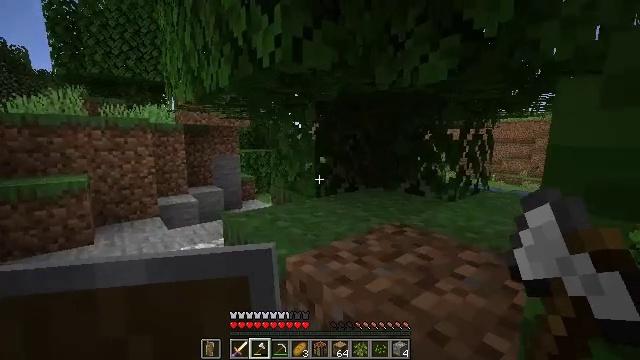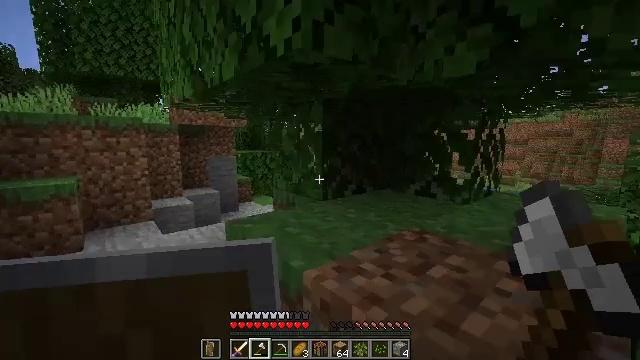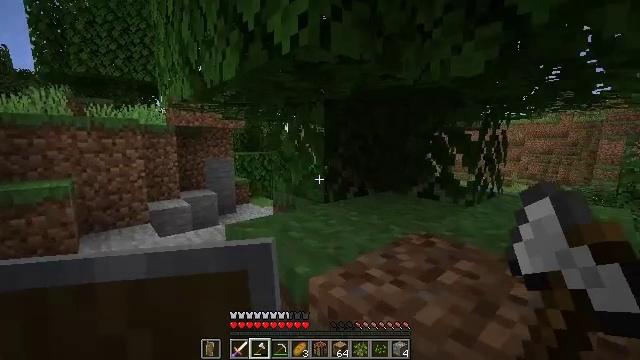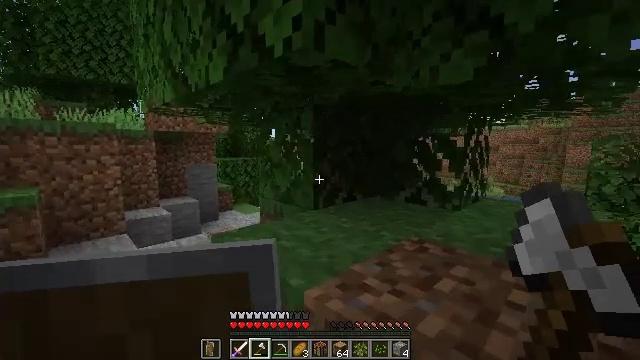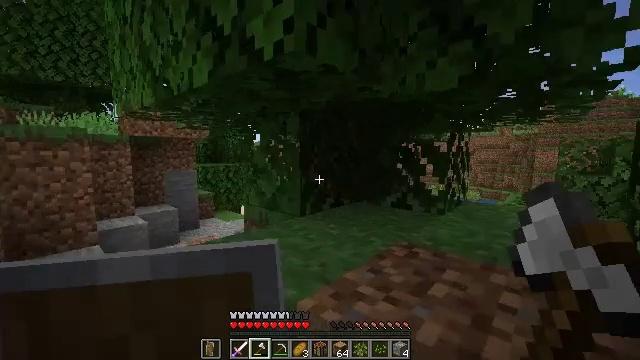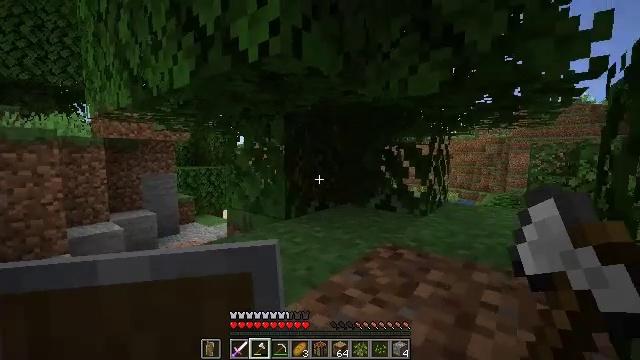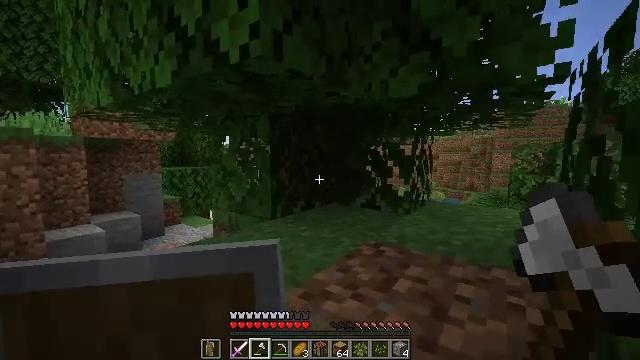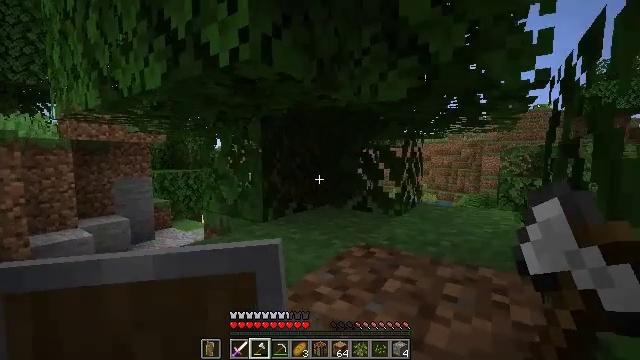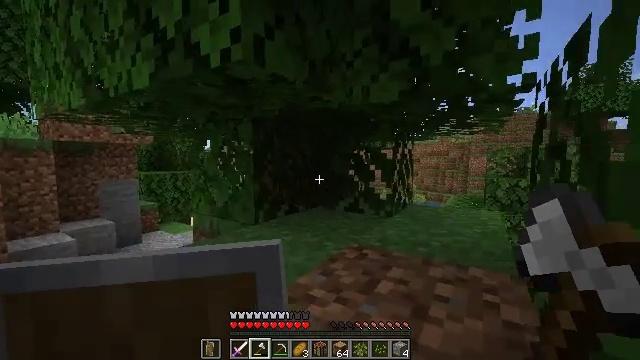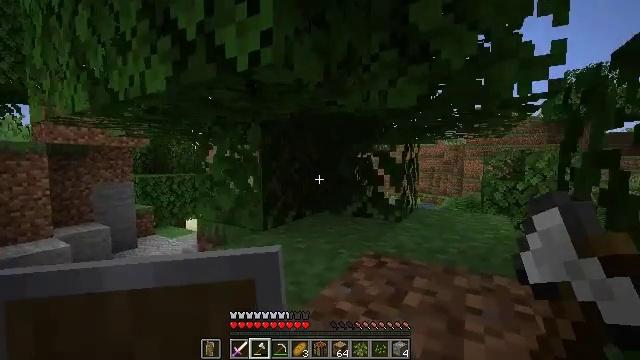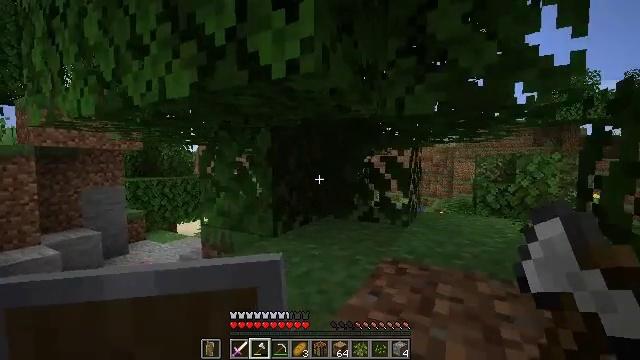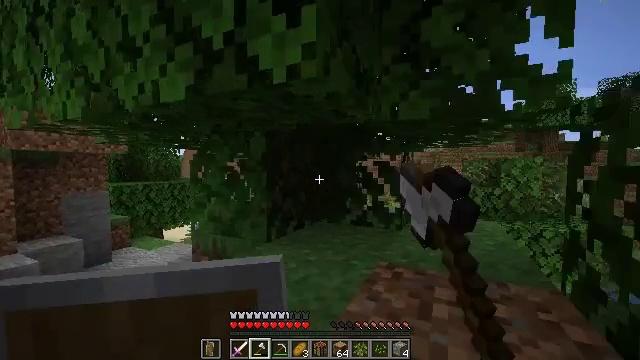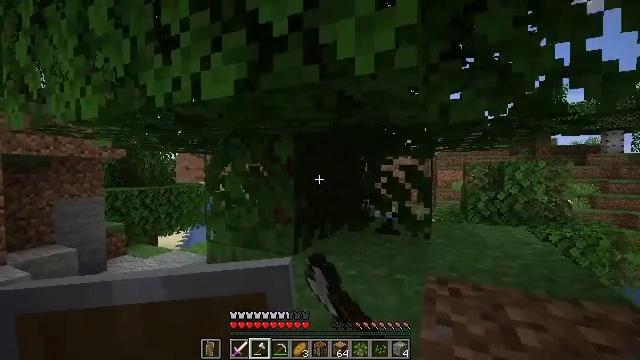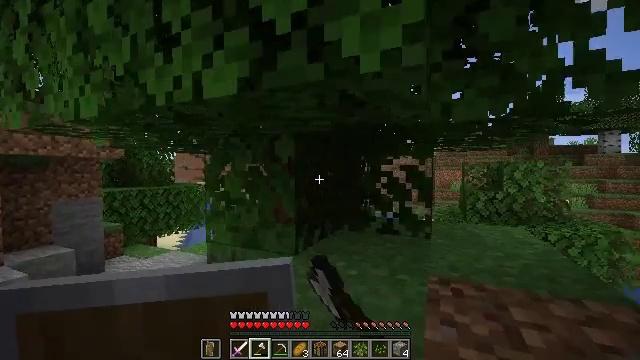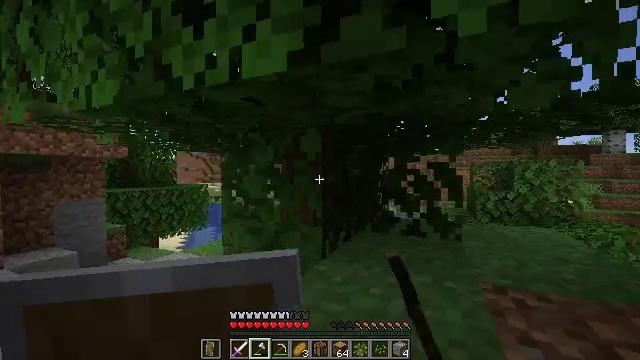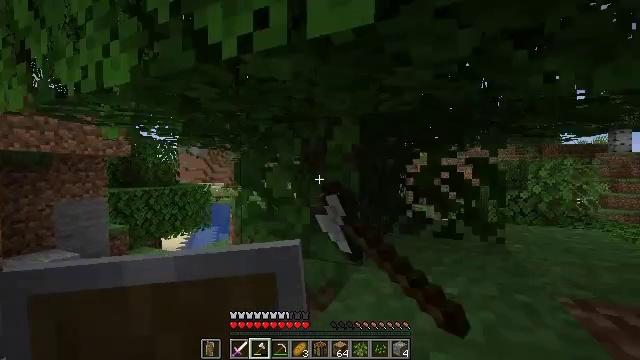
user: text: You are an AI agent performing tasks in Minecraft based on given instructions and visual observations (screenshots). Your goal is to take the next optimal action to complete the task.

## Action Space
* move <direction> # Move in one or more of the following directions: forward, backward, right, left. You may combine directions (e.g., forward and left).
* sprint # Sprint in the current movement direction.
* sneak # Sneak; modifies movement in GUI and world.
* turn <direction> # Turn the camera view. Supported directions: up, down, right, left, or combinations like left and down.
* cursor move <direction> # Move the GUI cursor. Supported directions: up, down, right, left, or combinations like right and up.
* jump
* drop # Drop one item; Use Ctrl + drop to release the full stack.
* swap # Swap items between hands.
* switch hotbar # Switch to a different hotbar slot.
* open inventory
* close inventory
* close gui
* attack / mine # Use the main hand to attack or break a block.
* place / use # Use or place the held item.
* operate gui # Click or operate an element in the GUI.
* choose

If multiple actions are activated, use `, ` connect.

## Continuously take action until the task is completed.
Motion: motion action
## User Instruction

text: Collect some oak leaves.
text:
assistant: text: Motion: move left, turn right
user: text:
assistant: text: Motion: move back and move left
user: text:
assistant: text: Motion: move back and move left, turn right and up
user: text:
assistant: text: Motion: move back and move left, turn right and up
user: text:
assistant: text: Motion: move back, turn right
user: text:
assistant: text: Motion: turn right
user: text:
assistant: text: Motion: turn right
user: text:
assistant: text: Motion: move left, turn right
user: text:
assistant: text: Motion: move left, turn right
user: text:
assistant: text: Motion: move left, turn right, attack / mine
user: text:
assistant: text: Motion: move forward and move left, turn right, attack / mine
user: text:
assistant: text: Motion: move forward and move left, turn right, attack / mine
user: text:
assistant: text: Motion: move forward and move left, attack / mine
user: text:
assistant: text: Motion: move forward and move left, attack / mine
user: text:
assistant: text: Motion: move forward and move left, attack / mine
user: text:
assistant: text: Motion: move forward and move left, turn right and up, attack / mine
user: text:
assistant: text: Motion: move forward and move left, turn right and up, attack / mine
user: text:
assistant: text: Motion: turn right and up, attack / mine
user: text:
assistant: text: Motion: turn right, attack / mine
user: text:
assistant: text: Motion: turn right, attack / mine
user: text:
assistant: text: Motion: attack / mine
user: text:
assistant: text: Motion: attack / mine
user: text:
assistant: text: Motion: attack / mine
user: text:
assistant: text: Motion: attack / mine
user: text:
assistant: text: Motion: attack / mine
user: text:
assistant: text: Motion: attack / mine
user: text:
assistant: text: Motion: turn up, attack / mine
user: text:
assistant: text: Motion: turn right and up, attack / mine
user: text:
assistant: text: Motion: turn right and up, attack / mine
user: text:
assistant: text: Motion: turn up, attack / mine